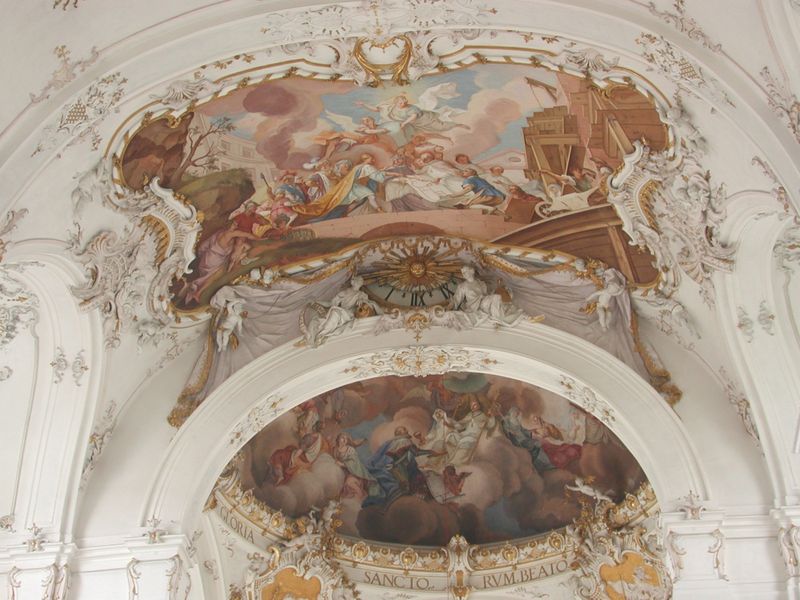
Titel: Fresken der Stiftskirche Dießen am Ammersee
Künstler: Johann Georg Bergmüller
Standort: Dießen am Ammersee, St. Mariä Himmelfahrt (EU - D - Bayern)
Schlagwörter: gott, himmel, weiß, pastell, dach, wolke, bibel, kirche, sonne, gold, decke, rokoko, kreis, engel, skulptur, bogen, uhr, stuck, gewölbe, medusa, heiliger, fresko, deckenmalerei, apostel, sonnenuhr, gloria, gewolbe, cathedral